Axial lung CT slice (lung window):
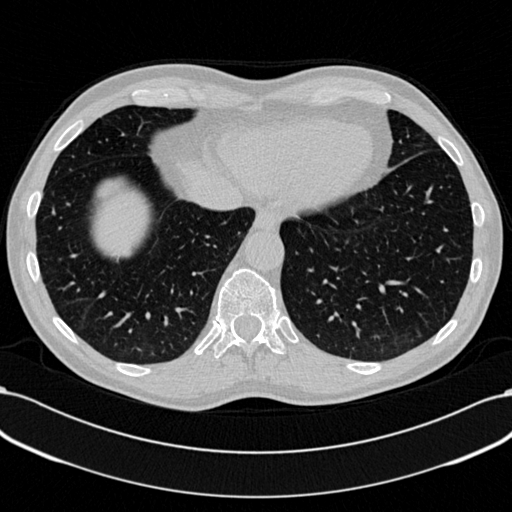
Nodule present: no